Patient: sex M, age 58
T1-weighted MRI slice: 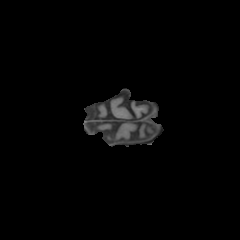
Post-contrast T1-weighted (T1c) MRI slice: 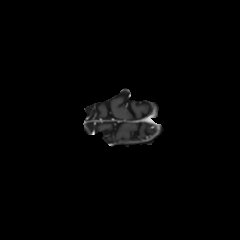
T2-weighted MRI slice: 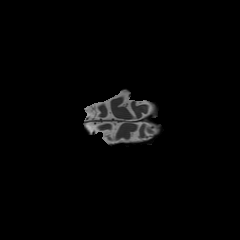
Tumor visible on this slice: no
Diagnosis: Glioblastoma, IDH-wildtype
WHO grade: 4